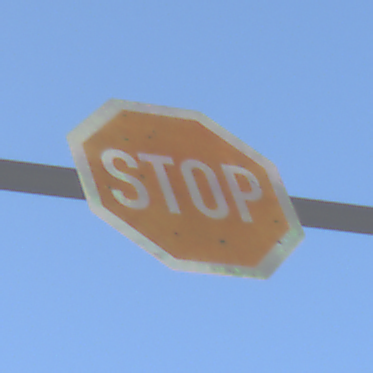
Verkehrszeichen: Stop
Umgebung: Outdoor, Urban
Tageszeit: MorningAfternoon
Wetter: Clear
Licht: Natural
Jahreszeit: NotSpecified
Kontrast: HighContrast